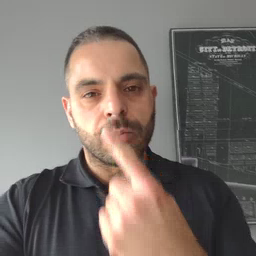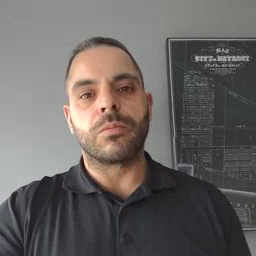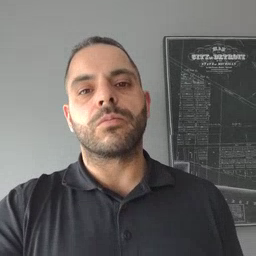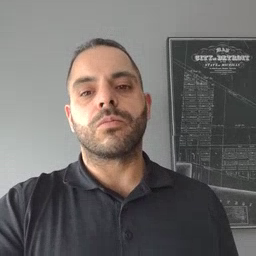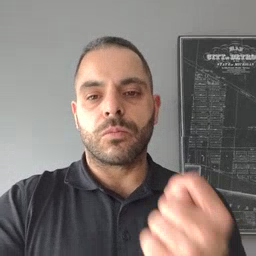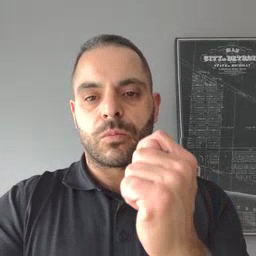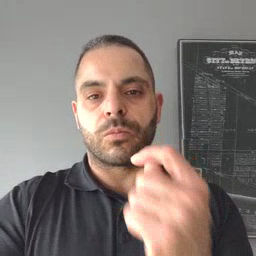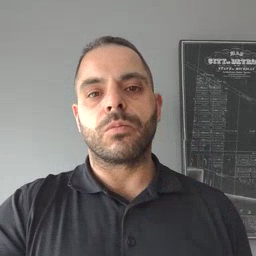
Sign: toy